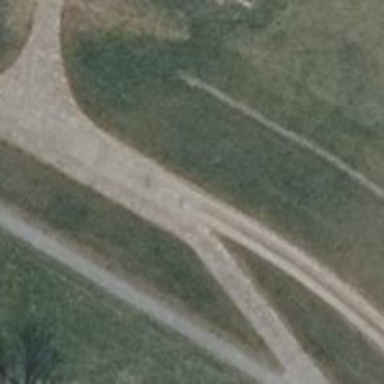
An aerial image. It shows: Compacted track with grade2 surface.